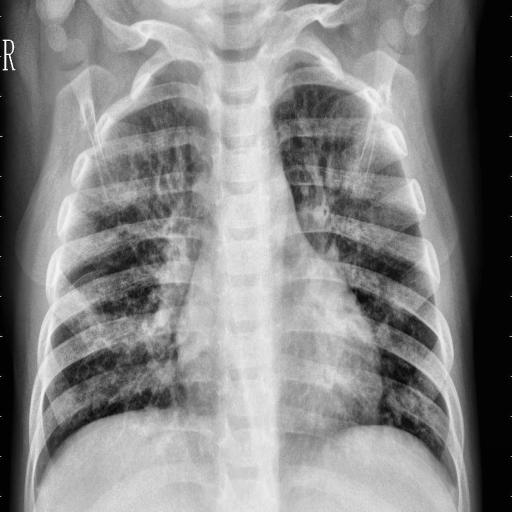
Finding: PNEUMONIA